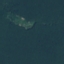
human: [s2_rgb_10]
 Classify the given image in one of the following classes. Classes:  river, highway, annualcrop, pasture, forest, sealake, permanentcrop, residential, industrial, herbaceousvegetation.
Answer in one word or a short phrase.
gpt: Forest